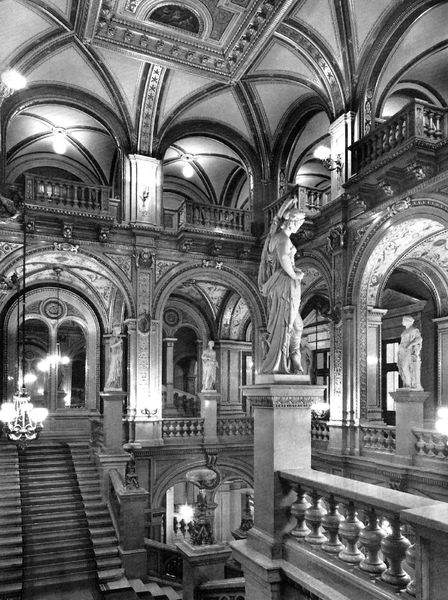
Titel: Opernhaus in Wien
Künstler: Eduard van der Nüll
Standort: Wien (EU - AUT)
Schlagwörter: weiß, frauen, fenster, frau, lampe, lampen, licht, pfeiler, raum, schwarz, säule, säulen, schloss, barock, stein, brüstung, kirche, figur, interieur, decke, innen, klassizismus, renaissance, rokoko, skulptur, statue, bogen, figuren, treppe, treppen, lciht, leuchter, lüster, aufgang, geländer, stufen, leuchten, foto, fotografie, photographie, bögen, gewölbe, palast, balustrade, rippen, photo, gesims, skulpturen, statuen, treppenhaus, etagen, ballustrade, rosetten, wölbung, würzburg, architkeur, stiegen, luster, ornement, satue, ornemente, stiegenhaus, inenn